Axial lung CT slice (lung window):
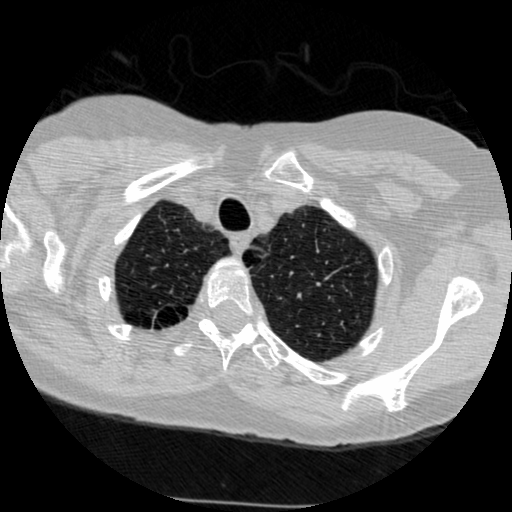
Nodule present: no